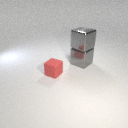
large gray metal cube below large gray metal cube